Interaction volume radius: 5 \u00c5
Interaction volume height: 25 \u00c5
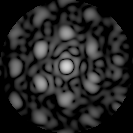
Disorder parameter: 0.4429